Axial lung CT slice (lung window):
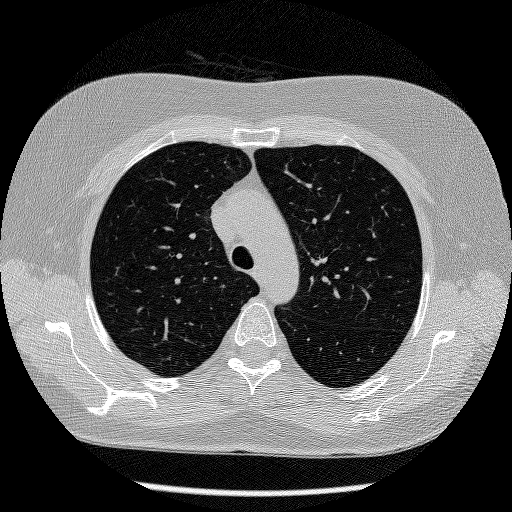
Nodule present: no